Question: I want to make a Table like this

is it possible to add a in table?
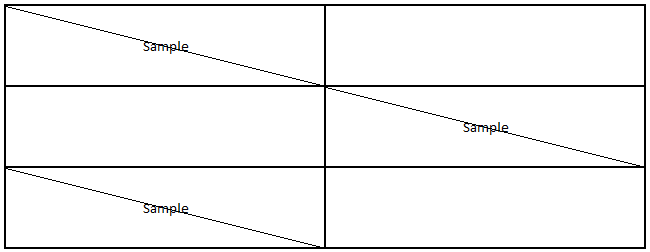
Answer: Based on <URL> solution except that the angle is not hard coded:
'''
table:nth-of-type(1) td {
background-image: linear-gradient(
to top right,
white 48%,
black,
white 52%
);
}
table:nth-of-type(2) td {
background-image: linear-gradient(
to top right,
papayawhip calc(50% - 1px),
black,
papayawhip calc(50% + 1px)
);
}
/* for testing */
table {
border-collapse: collapse;
margin-top: 1em;
margin-bottom: 1em;
}
td:nth-child(odd) {
width: 10em;
}
td:nth-child(even) {
width: 20em;
}
'''
'''
<table border="1">
<tbody>
<tr>
<td>Narrow</td>
<td>Wide</td>
</tr>
<tr>
<td>Narrow</td>
<td>Wide</td>
</tr>
</tbody>
</table>
<table border="1">
<tbody>
<tr>
<td>Narrow</td>
<td>Wide</td>
</tr>
<tr>
<td>Narrow</td>
<td>Wide</td>
</tr>
</tbody>
</table>
'''